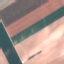
Land use / land cover: AnnualCrop